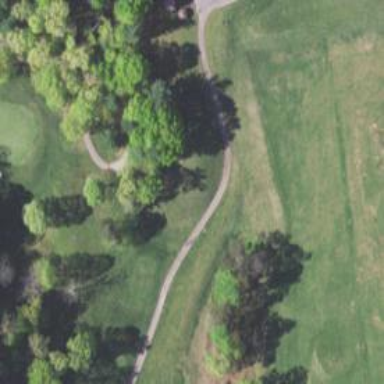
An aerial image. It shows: Path used for both walking and golf.